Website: home-depot
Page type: cart
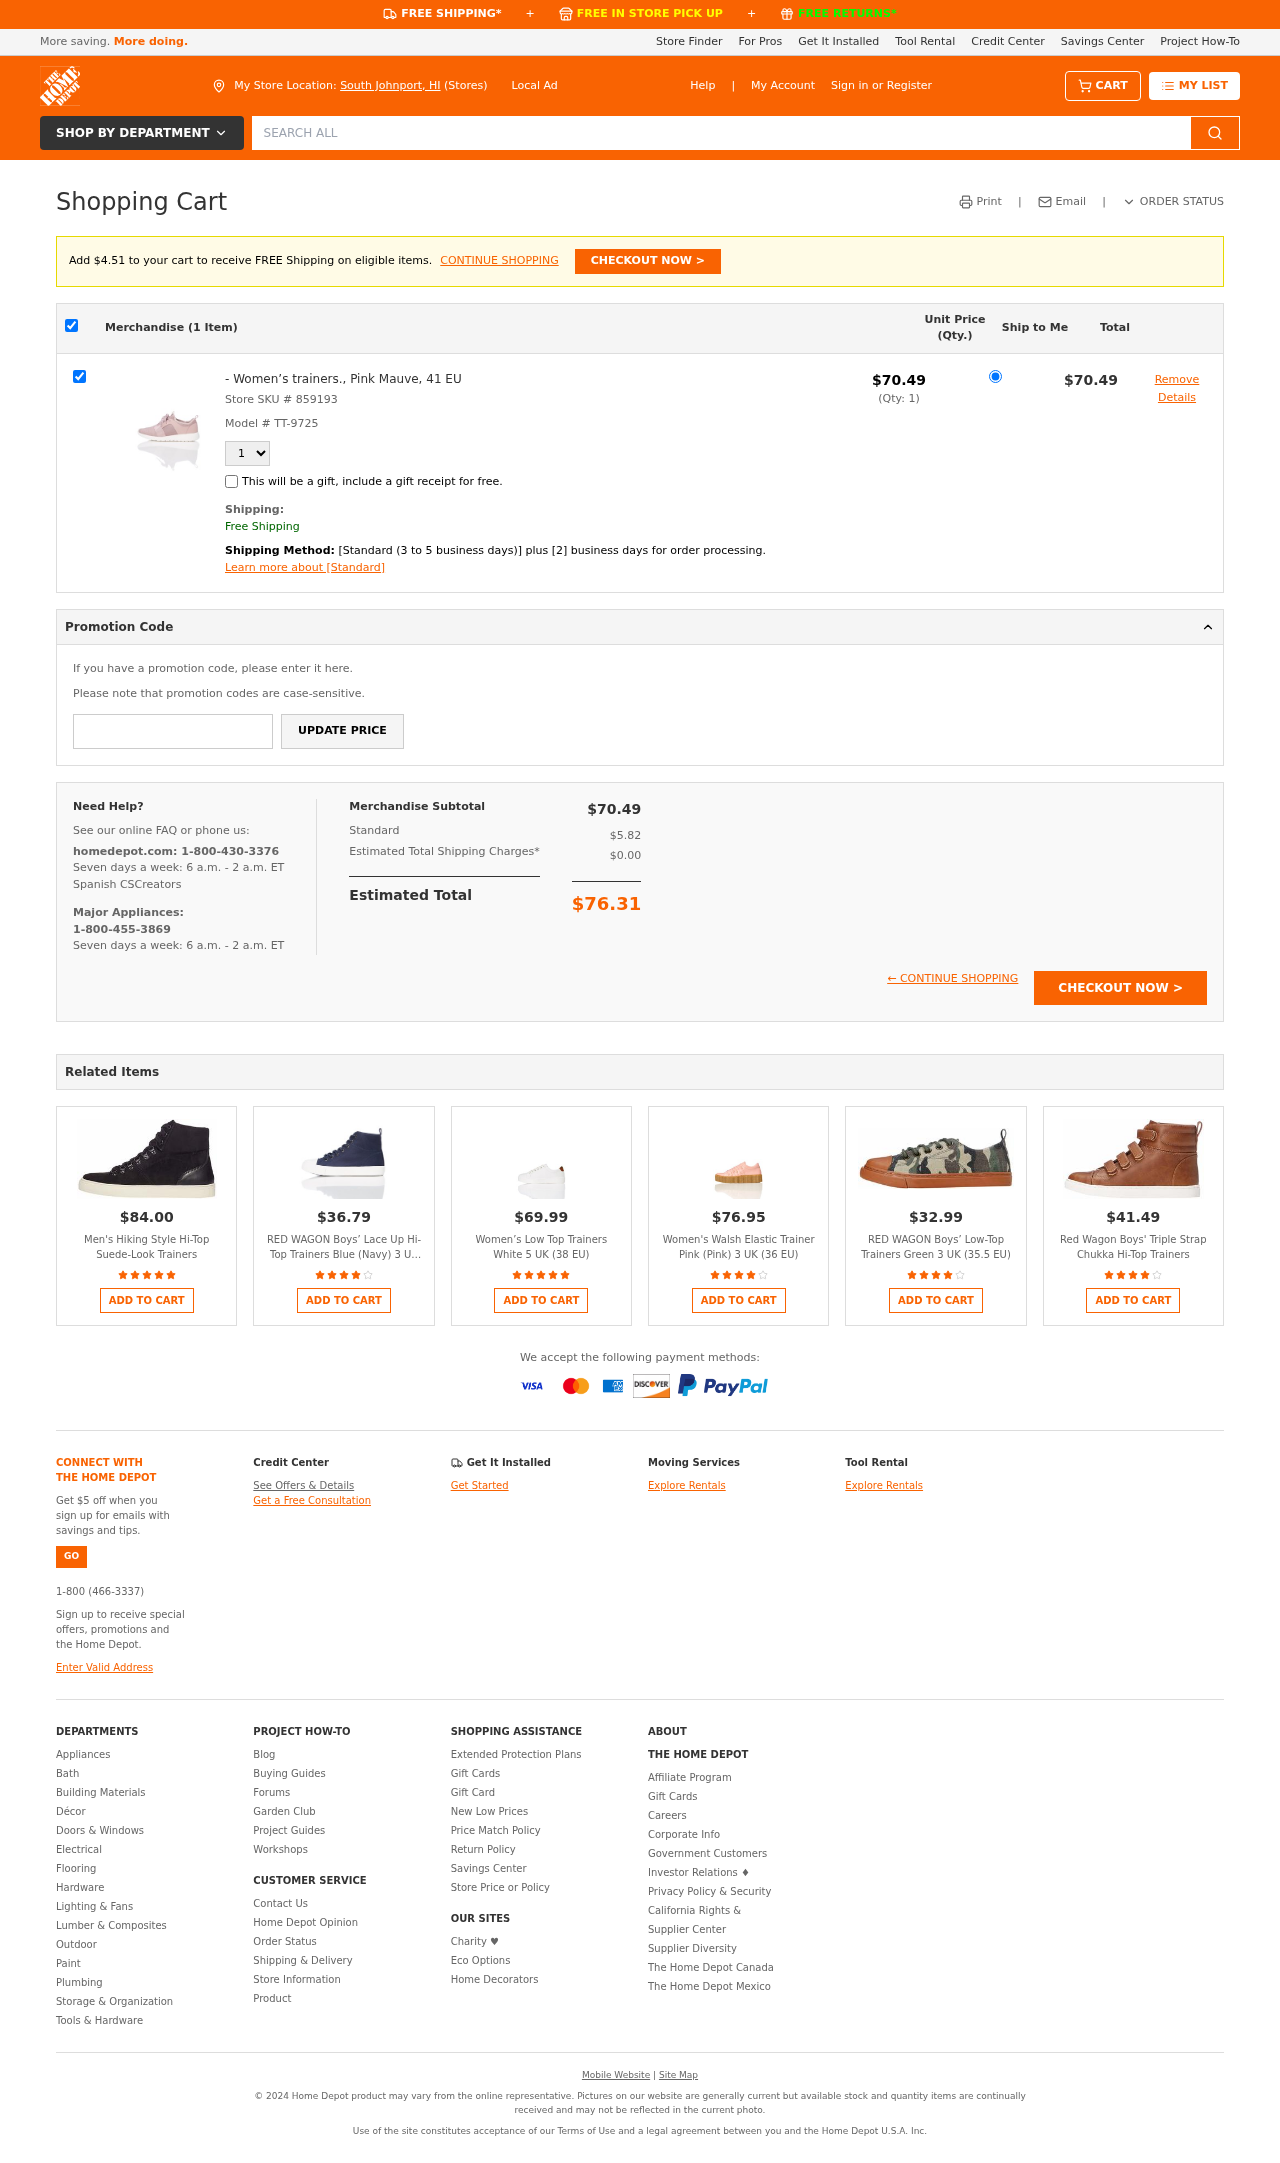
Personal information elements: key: PII_CITY_STATE
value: South Johnport, HI
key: PII_PROMO_CODE
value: SPRING48
Product elements: key: PRODUCT1_NAME
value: - Women’s trainers., Pink Mauve, 41 EU
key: PRODUCT1_PRICE
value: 70.49
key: PRODUCT1_QUANTITY
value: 1
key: PRODUCT2_NAME
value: Men's Hiking Style Hi-Top Suede-Look Trainers
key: PRODUCT2_PRICE
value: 84
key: PRODUCT2_RATING
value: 4.5
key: PRODUCT3_NAME
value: RED WAGON Boys’ Lace Up Hi-Top Trainers Blue (Navy) 3 UK (35.5 EU)
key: PRODUCT3_PRICE
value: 36.79
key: PRODUCT3_RATING
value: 3.5
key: PRODUCT4_NAME
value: Women’s Low Top Trainers White 5 UK (38 EU)
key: PRODUCT4_PRICE
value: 69.99
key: PRODUCT4_RATING
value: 4.7
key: PRODUCT5_NAME
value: Women's Walsh Elastic Trainer Pink (Pink) 3 UK (36 EU)
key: PRODUCT5_PRICE
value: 76.95
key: PRODUCT5_RATING
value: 3.8
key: PRODUCT6_NAME
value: RED WAGON Boys’ Low-Top Trainers Green 3 UK (35.5 EU)
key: PRODUCT6_PRICE
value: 32.99
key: PRODUCT6_RATING
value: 4.4
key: PRODUCT7_NAME
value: Red Wagon Boys' Triple Strap Chukka Hi-Top Trainers
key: PRODUCT7_PRICE
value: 41.49
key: PRODUCT7_RATING
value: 3.8
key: PRODUCT1_SKU
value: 859193
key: PRODUCT1_MODEL
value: TT-9725
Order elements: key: AMOUNT_TO_FREE_SHIPPING
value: $4.51
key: ORDER_NUM_ITEMS
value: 1
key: ORDER_SUBTOTAL
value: $70.49
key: ORDER_TAX
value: $5.82
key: ORDER_SHIPPING_COST
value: $0.00
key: ORDER_TOTAL
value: $76.31
Search elements: key: HEADER_SEARCH
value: SEARCH ALL